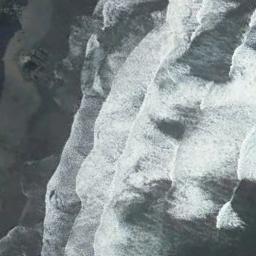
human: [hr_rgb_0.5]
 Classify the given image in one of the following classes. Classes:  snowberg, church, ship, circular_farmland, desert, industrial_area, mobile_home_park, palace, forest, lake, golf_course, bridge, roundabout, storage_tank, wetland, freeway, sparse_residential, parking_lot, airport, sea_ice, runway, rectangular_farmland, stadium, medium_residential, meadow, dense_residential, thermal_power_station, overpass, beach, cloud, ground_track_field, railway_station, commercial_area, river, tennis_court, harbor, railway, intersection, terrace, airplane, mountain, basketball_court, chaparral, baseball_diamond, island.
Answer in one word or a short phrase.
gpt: beach